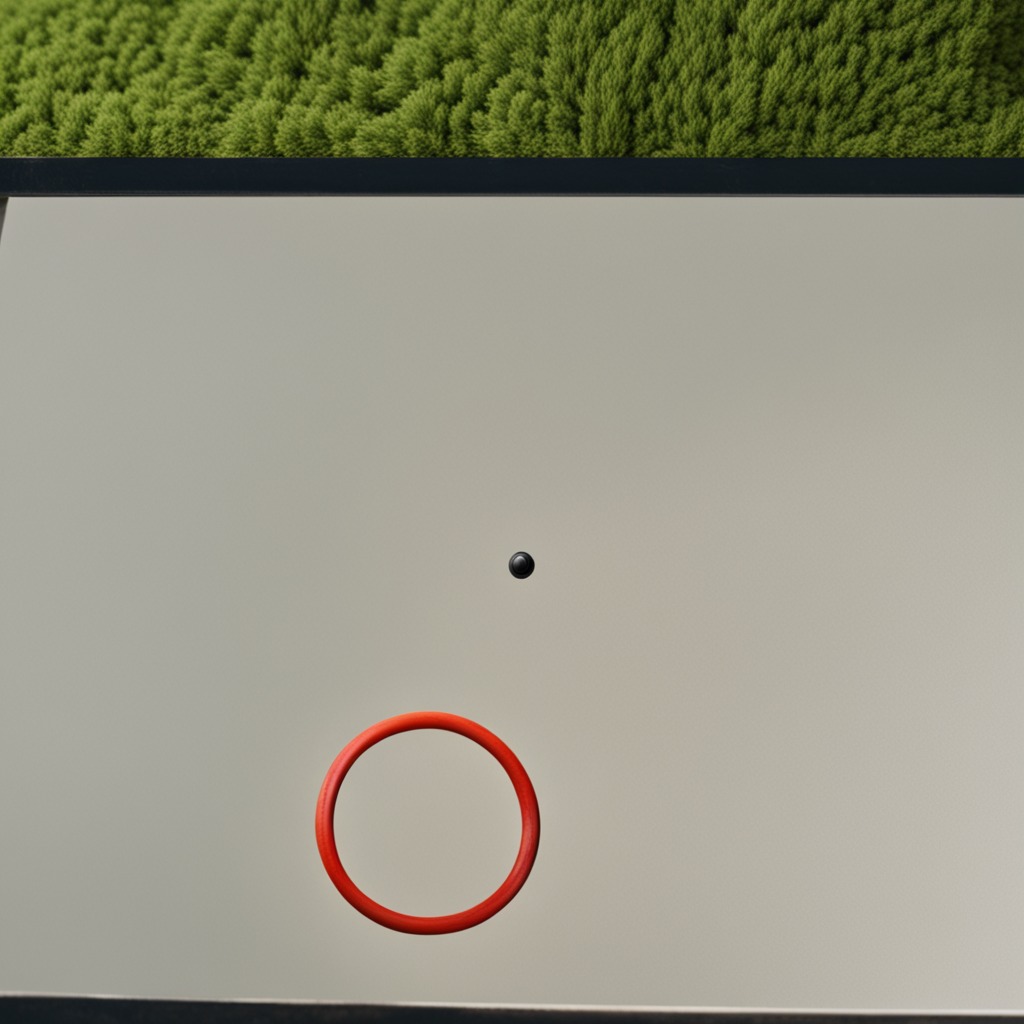
A rubber O-ring is lying on the table.